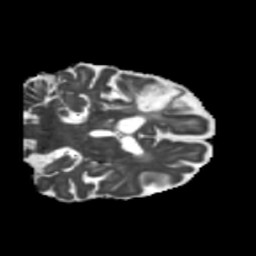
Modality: MD
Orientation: coronal
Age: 75
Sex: male
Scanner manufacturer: siemens
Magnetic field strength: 3 T
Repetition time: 5.25 s
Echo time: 0.08 s